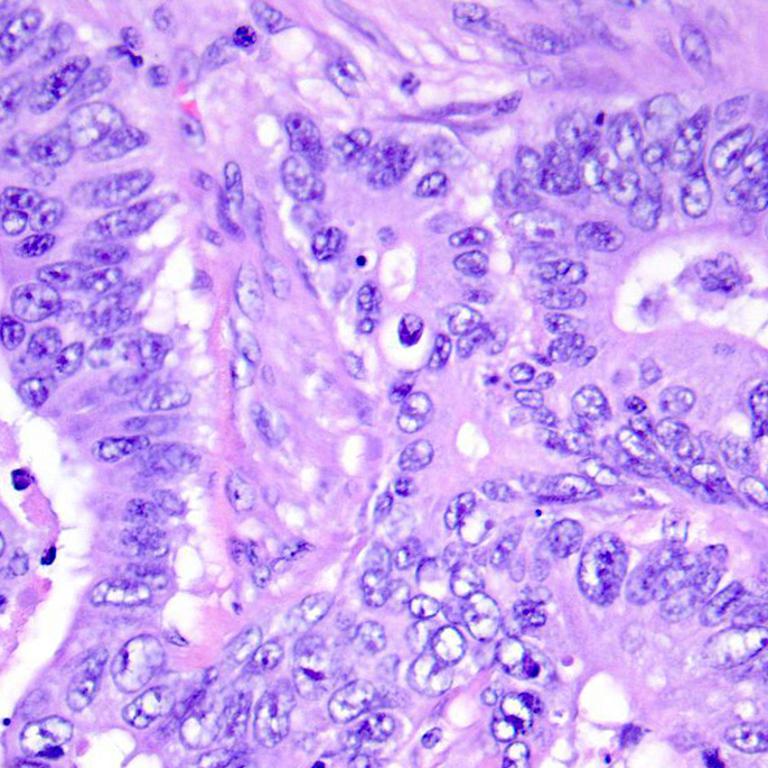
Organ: colon
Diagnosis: adenocarcinomas